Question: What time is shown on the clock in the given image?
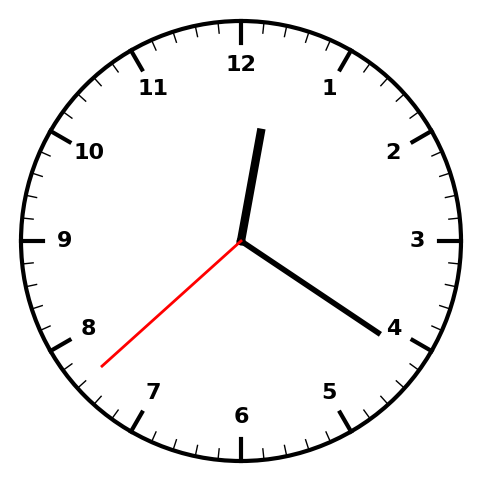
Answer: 12:20:38